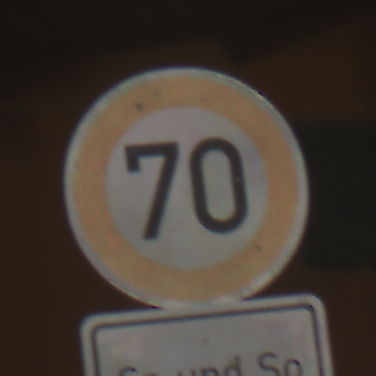
Verkehrszeichen: Geschwindigkeit70
Zusatzzeichen unten: ZeitangabenMitBeschraenkungAufWochentage8
Umgebung: Outdoor, Urban
Tageszeit: Night
Wetter: Clear
Licht: Artificial
Jahreszeit: NotSpecified
Kontrast: HighContrast